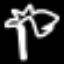
Label: palm tree